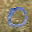
Label: 0